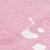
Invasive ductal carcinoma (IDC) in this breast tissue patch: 0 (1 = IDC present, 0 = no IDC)